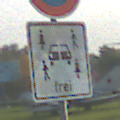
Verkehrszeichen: CarsharingfahrzeugeFrei
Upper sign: AbsolutesHalteverbot
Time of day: SunriseSunset
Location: Outdoor (Special)
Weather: Clear
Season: NotSpecified
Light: Natural